Question: Comparing the source and the console log I saw that all pdf files aren't adding. For this reason (obviously) the app crash when I call some pdf file. Another files (.png, .xml, .html, ...) don't have any problems.
What is the reason? I need add to another location?

thx
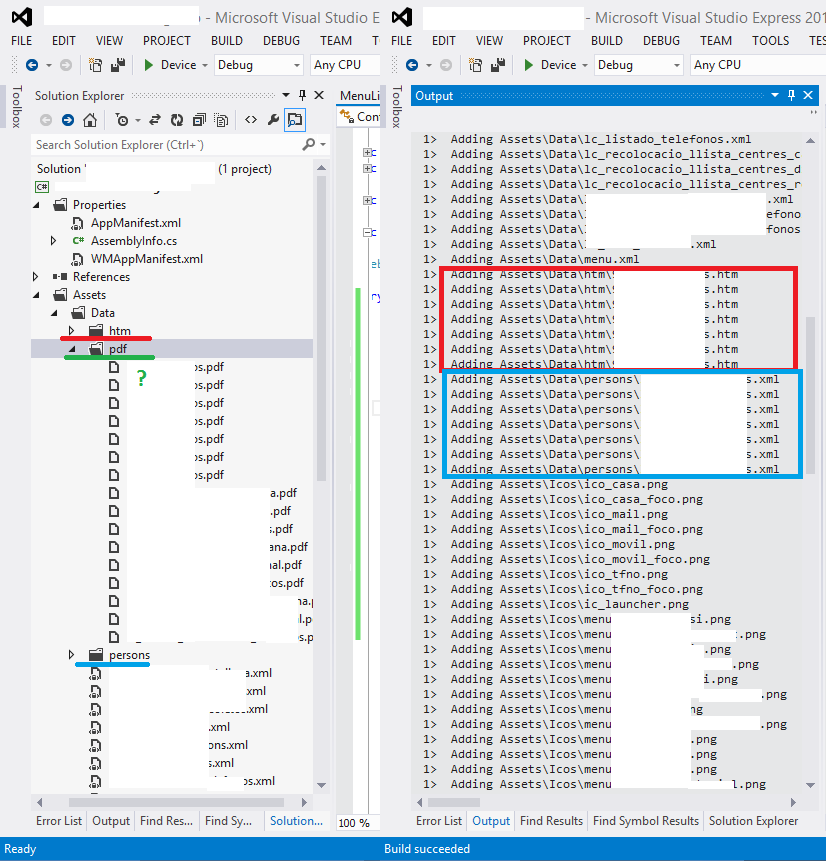
Answer: You should try to set build action for your *.pdf files to "Content". It works in my project.